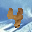
Label: 4